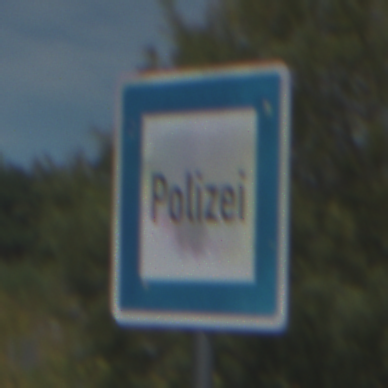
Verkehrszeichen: Polizei
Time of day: Midday
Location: Outdoor (Special)
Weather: PartlyCloudy
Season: NotSpecified
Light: Natural